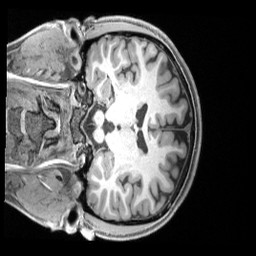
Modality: T1w
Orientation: coronal
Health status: healthy
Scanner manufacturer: siemens
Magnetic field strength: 3 T
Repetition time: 2.4 s
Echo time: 0.00222 s